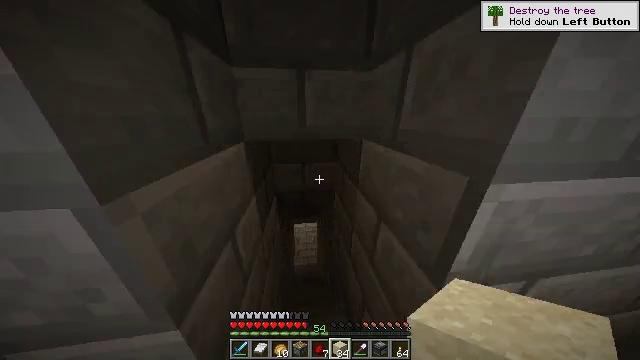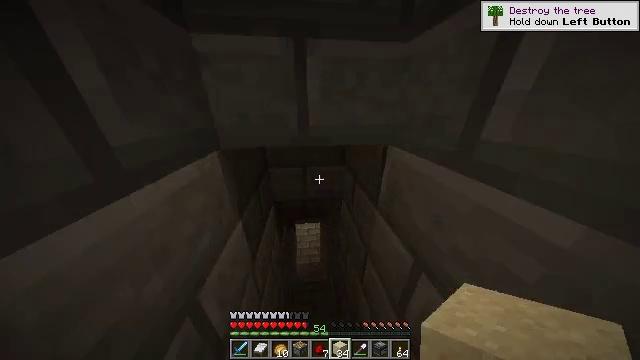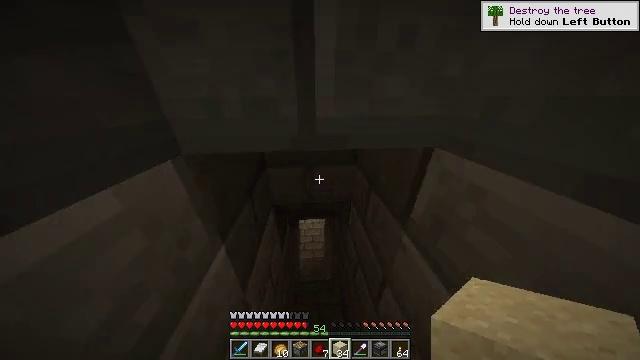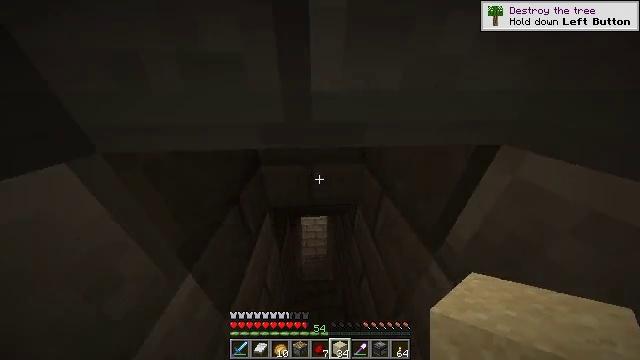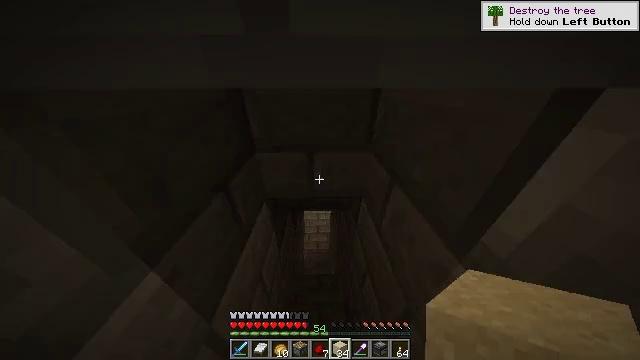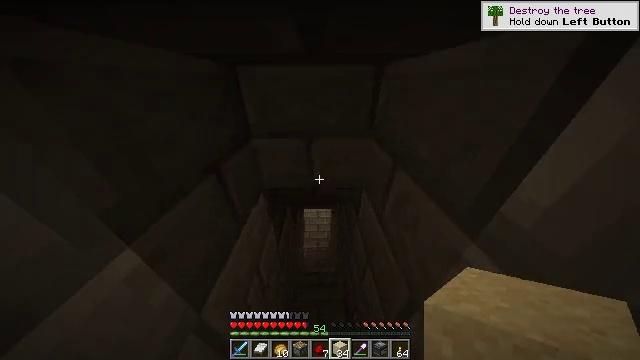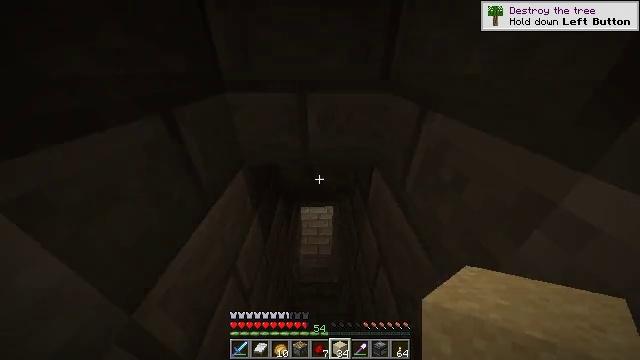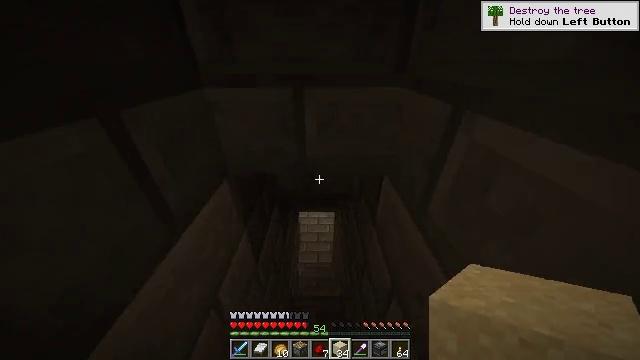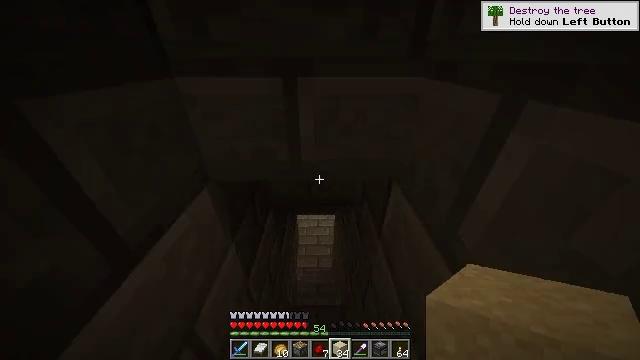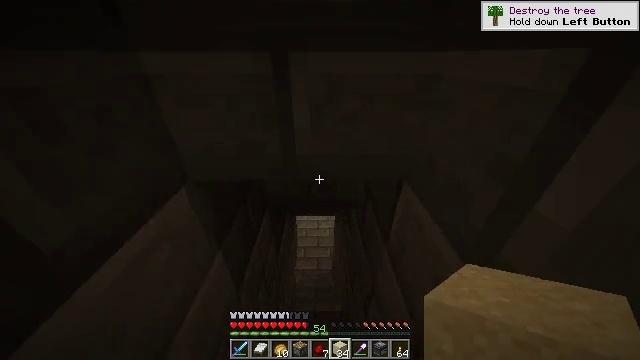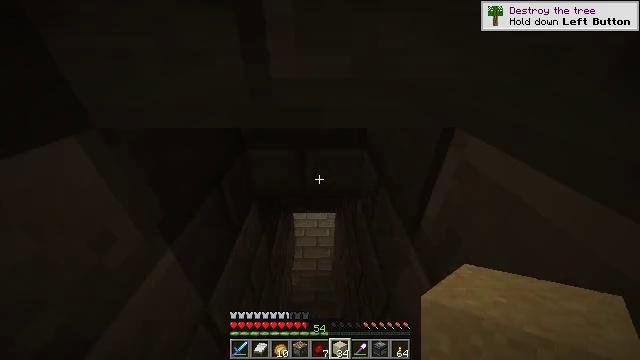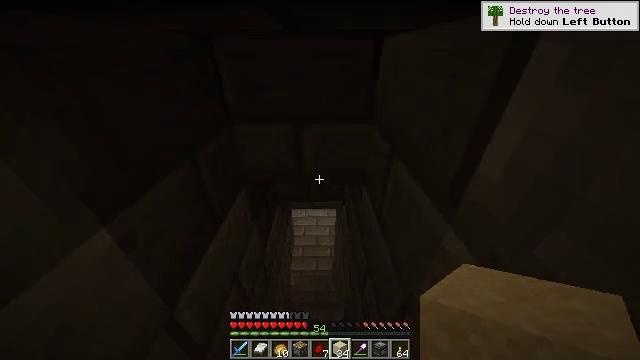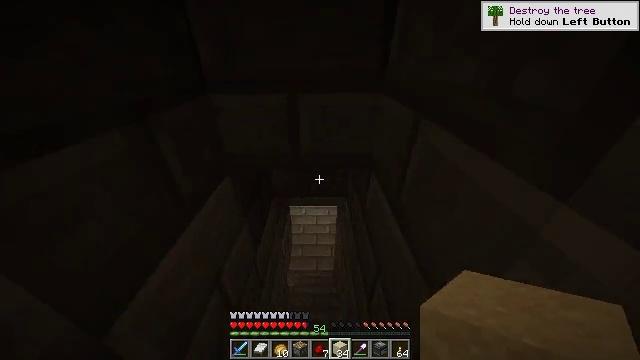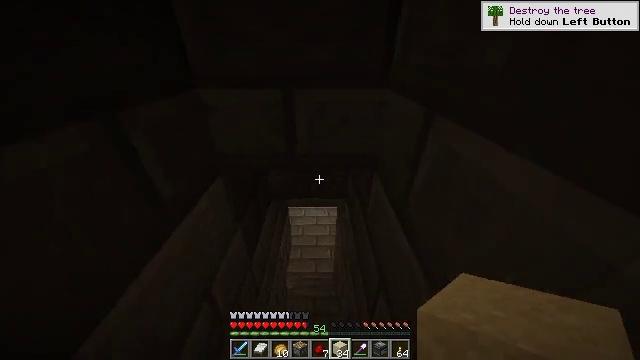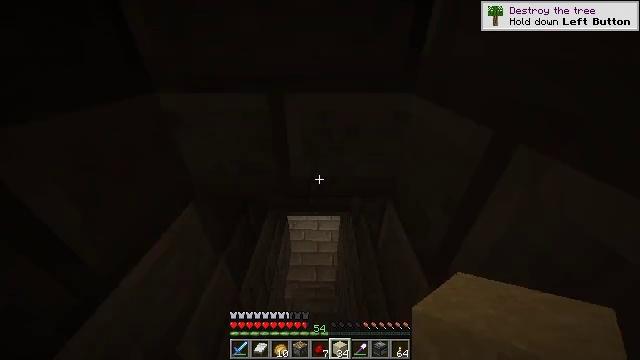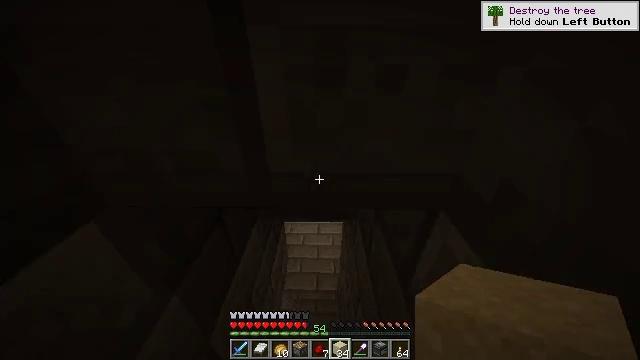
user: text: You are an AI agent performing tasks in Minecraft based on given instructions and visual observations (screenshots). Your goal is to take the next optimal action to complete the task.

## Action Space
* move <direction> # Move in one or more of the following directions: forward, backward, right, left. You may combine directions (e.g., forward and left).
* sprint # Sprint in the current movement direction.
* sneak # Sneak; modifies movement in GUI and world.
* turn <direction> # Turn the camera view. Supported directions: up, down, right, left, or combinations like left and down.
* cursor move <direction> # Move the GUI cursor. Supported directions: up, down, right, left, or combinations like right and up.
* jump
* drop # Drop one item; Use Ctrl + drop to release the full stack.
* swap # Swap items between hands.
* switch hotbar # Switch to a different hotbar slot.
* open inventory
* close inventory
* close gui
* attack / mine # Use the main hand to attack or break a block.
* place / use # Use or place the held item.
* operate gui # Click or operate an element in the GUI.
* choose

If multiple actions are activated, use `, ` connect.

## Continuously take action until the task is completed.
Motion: motion action
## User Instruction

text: Craft an observer.
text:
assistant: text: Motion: move forward, turn down
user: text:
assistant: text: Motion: move forward, turn left and down
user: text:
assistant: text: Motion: move forward, turn left and down
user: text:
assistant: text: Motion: move forward, turn left and down
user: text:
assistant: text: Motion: move forward
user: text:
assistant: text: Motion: move forward
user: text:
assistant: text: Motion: move forward
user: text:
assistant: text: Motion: move forward
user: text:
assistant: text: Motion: move forward
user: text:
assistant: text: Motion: move forward
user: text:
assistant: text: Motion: move forward
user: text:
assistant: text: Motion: move forward
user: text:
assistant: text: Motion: move forward
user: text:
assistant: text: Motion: move forward, turn left
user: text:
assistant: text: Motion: move forward
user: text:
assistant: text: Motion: move forward
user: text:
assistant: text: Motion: move forward
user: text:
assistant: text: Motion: move forward, turn up
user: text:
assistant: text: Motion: move forward, turn up
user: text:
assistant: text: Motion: move forward, turn left
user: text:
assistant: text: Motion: move forward
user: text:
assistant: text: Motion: move forward
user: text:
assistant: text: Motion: move forward, turn right
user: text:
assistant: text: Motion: move forward, turn right
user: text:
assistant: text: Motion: move forward, turn right and down
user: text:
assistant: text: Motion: move forward, turn right
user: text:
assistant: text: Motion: move forward, turn right
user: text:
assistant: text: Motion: move forward, turn right and up
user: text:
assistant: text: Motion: move forward and move left, turn right and up
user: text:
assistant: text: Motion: move forward and move left, turn right and up